Interaction volume radius: 5 \u00c5
Interaction volume height: 15 \u00c5
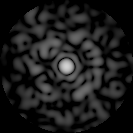
Disorder parameter: 0.7747